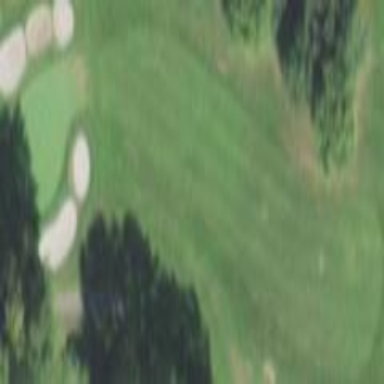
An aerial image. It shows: Well-maintained grassy area designated as golf fairway.